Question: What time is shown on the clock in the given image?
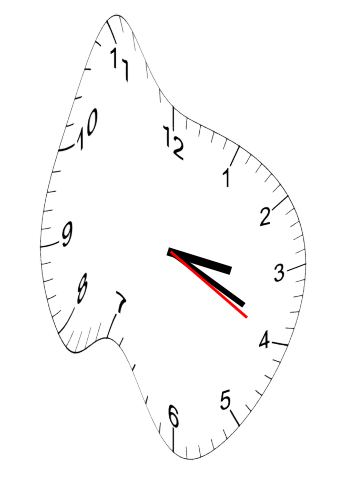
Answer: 03:19:20